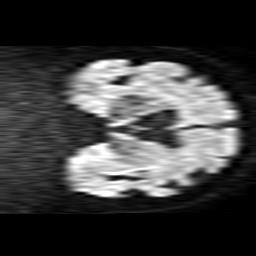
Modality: TRACE
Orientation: coronal
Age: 77
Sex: female
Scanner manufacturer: philips
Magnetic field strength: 1.5 T
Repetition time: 3.677 s
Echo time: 0.09411 s